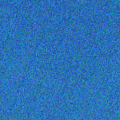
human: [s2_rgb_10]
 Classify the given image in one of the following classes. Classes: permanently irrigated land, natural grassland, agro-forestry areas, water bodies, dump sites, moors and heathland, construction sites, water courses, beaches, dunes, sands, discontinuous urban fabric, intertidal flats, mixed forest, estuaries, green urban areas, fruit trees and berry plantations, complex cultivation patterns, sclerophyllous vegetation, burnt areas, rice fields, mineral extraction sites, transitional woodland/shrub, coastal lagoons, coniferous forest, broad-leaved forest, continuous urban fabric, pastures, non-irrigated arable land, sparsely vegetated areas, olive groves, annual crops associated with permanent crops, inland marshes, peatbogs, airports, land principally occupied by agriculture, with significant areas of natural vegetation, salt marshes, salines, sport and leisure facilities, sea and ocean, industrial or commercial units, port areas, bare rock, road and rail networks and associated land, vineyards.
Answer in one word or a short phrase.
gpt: sea and ocean